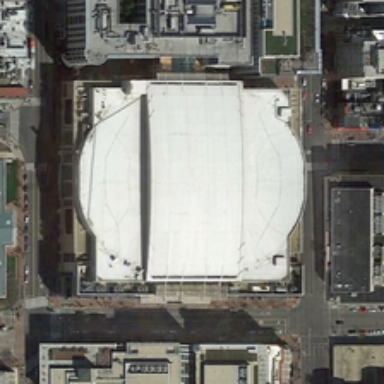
The center is surrounded by many dence trees .